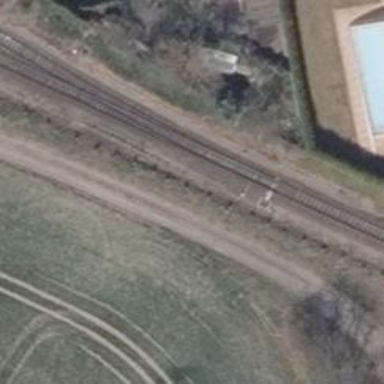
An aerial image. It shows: Railway milestone.